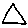
Label: triangle